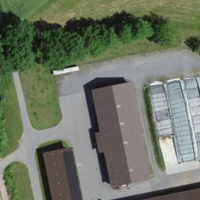
EUNIS habitat code: 55
Species observed at this site:
Tussilago farfara